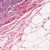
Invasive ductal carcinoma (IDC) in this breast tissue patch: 1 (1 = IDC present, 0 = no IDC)